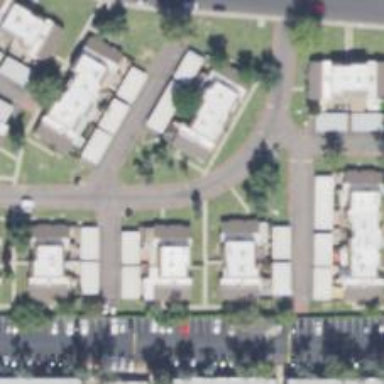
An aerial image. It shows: Living street.